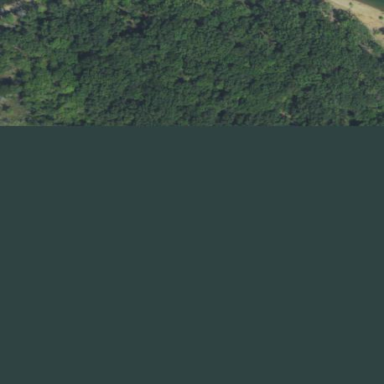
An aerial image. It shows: Forest area.